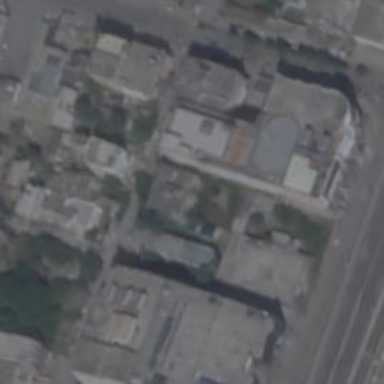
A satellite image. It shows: Mall building.